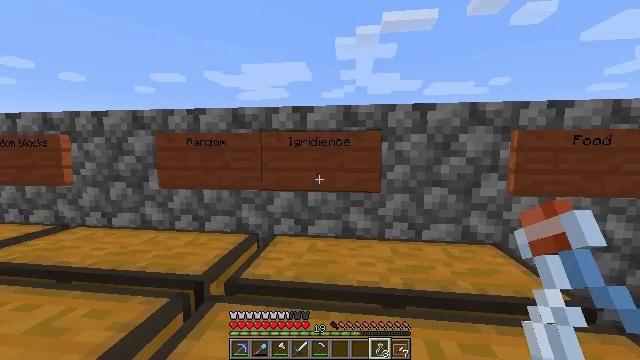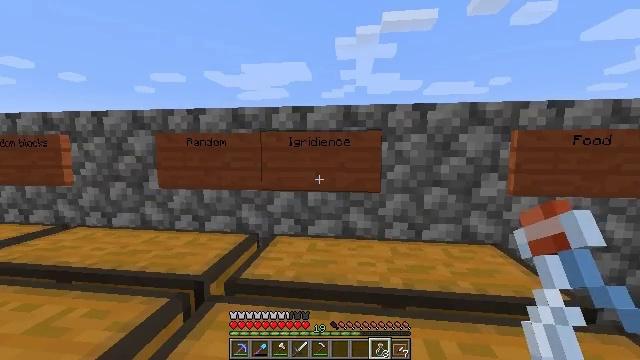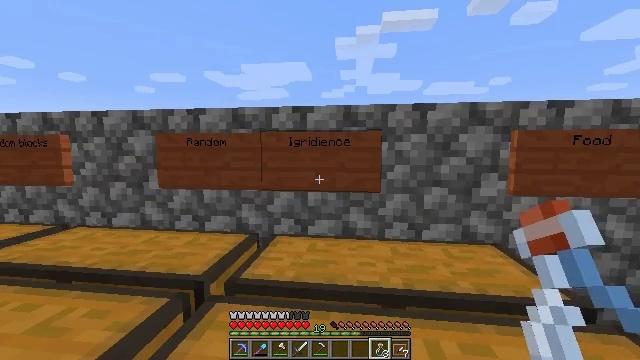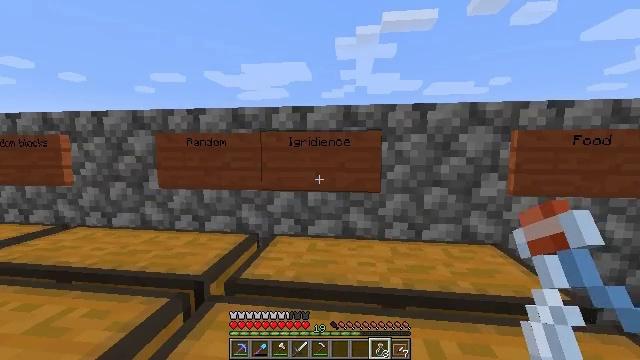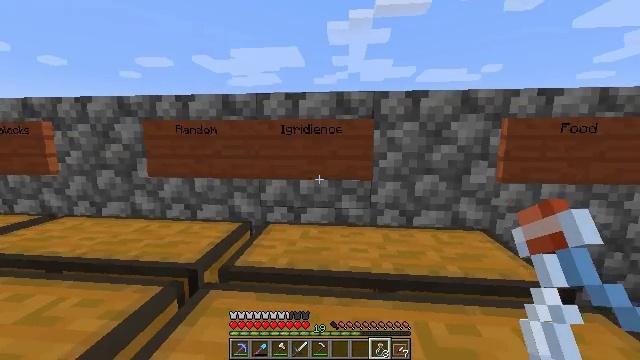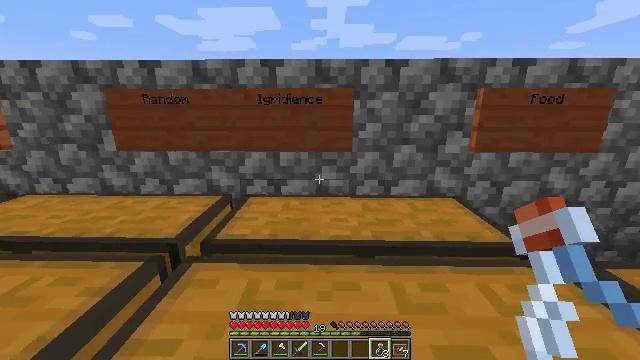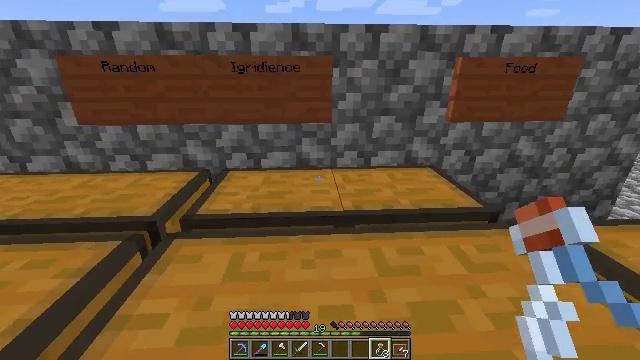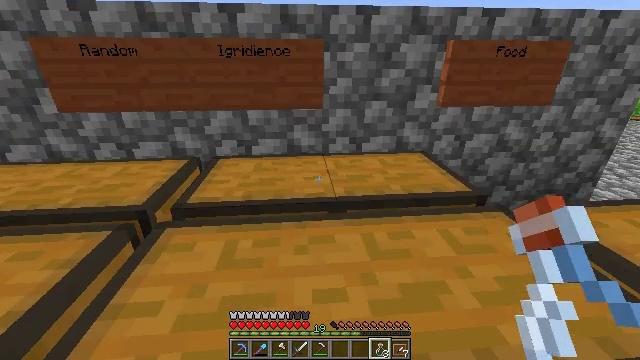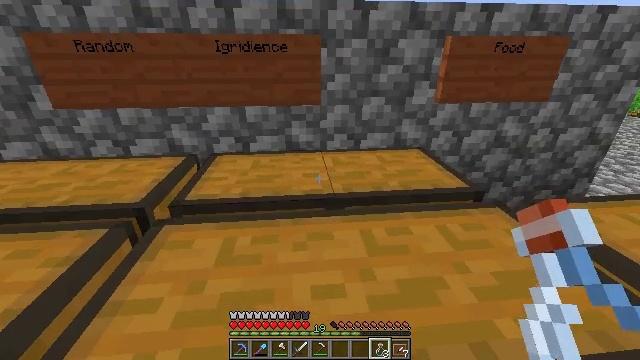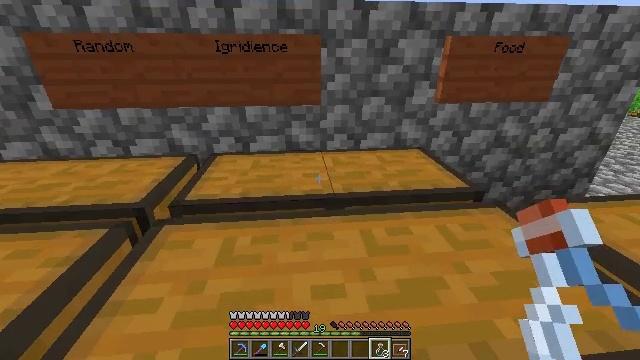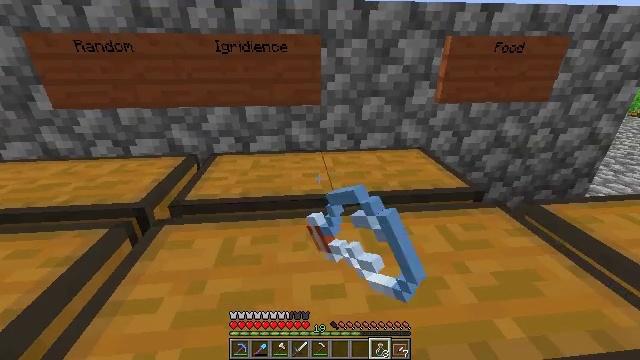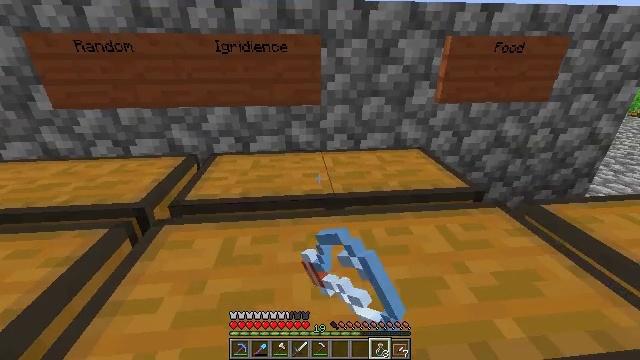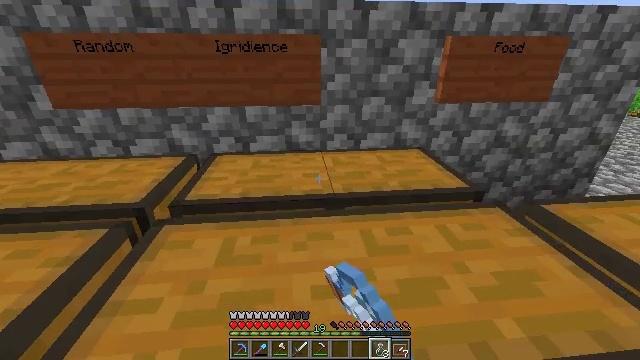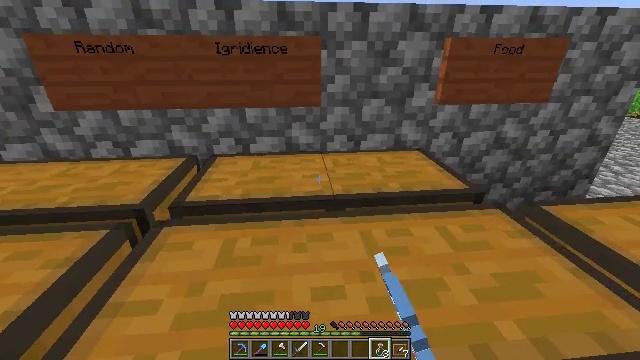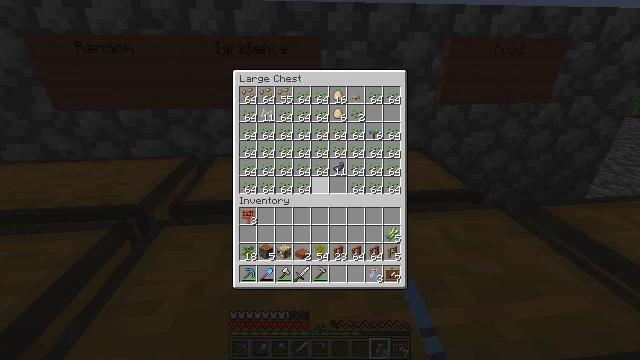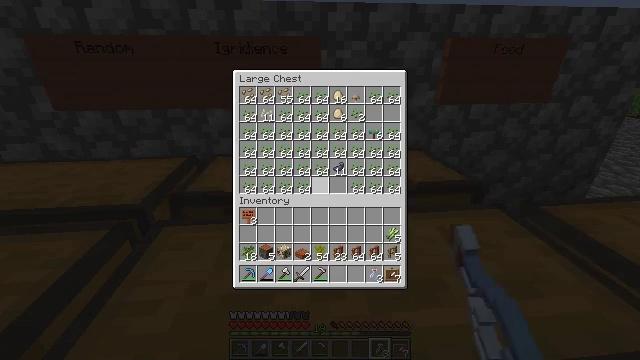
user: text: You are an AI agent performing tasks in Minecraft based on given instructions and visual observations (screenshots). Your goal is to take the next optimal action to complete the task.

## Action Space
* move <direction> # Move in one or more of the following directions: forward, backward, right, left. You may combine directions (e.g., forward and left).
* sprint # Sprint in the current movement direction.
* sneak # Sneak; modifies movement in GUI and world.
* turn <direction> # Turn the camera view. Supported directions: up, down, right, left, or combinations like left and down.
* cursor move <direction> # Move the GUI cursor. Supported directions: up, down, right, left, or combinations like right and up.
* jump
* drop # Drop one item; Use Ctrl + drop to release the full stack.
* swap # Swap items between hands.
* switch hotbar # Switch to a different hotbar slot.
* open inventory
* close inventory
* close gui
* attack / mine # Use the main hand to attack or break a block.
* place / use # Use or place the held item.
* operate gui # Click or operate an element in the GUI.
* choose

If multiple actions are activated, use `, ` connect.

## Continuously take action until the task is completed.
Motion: motion action
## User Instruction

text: Destroy the acacia wall sign for reuse.
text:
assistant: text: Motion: no_op
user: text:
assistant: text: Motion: no_op
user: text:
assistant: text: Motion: no_op
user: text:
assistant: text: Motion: turn right and down
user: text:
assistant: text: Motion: turn right and down
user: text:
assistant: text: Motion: turn right and down
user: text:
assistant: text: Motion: turn right and down
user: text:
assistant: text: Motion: no_op
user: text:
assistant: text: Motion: use / place
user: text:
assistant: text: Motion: use / place
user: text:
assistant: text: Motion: no_op
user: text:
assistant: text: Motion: no_op
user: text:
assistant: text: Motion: no_op
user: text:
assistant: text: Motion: no_op
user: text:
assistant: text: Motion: no_op
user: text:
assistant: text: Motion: no_op
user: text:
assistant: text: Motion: no_op
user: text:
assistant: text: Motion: no_op
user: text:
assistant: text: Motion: no_op
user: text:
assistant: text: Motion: no_op
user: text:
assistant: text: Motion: no_op
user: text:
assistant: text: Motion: no_op
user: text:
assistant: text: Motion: no_op
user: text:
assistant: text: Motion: no_op
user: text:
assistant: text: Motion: no_op
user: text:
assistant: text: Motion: no_op
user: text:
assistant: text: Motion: no_op
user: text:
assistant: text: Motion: no_op
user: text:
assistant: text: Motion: turn right and down
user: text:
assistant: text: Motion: turn right and down